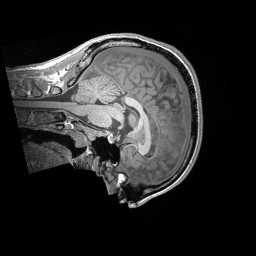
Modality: T1w
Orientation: sagittal
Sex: male
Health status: ill
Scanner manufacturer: siemens
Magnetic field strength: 3 T
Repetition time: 1.66 s
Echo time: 0.00254 s